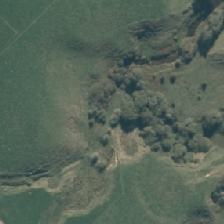
Land cover: deciduous_hardwood